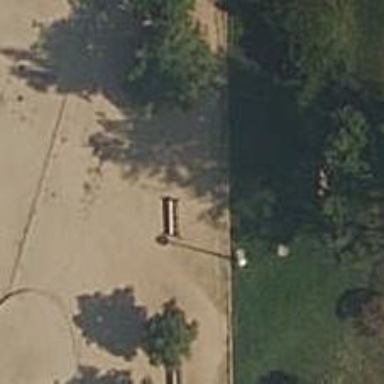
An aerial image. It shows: Brown bench.